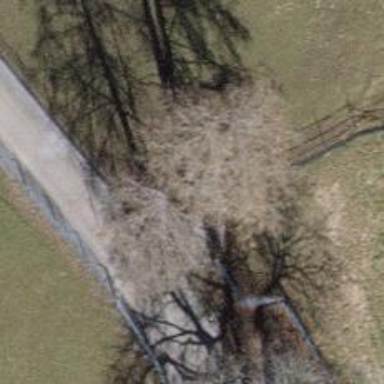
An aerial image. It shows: Fence is in the image.